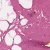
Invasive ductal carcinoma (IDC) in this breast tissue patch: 0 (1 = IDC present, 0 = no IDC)